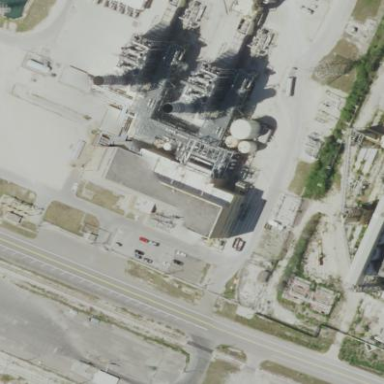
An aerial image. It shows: Building with gas-powered steam turbine generator inside.